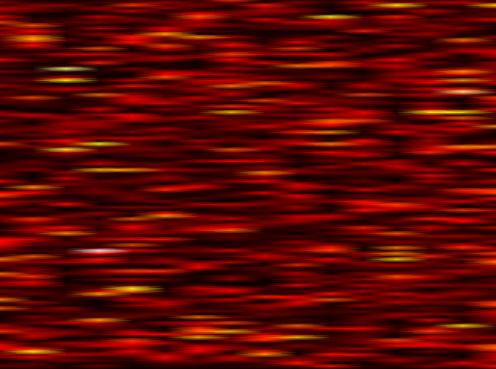
Label: UFMC